【题型】证明题　【知识点】立体几何　【难度】easy
如图，在四面体 \(ABCD\) 中，\(\triangle BCD\) 是边长为2的正三角形，且 \(AB = AD = \sqrt{2}\)。

\noindent
(1) 证明：\(BD \perp AC\)；
\noindent
(2) 若 \(E\) 是 \(BC\) 的中点，且二面角 \(A-BD-C\) 的大小为 \(\frac{\pi}{2}\)，求 \(AE\) 与平面 \(BCD\) 所成角的大小。
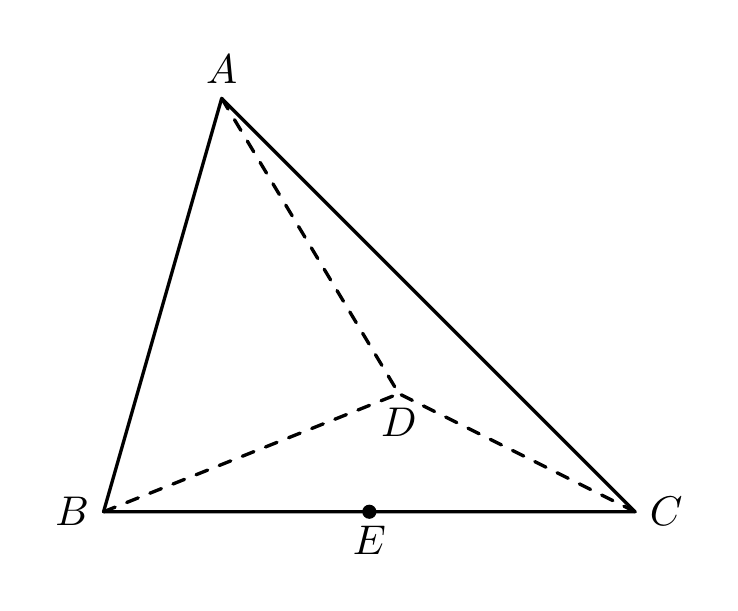
【解答】
\noindent
【详解】（1）取 \(BD\) 中点 \(F\)，连接 \(AF\)、\(CF\)，
\noindent
由已知条件 \(\triangle BCD\) 是边长为2的正三角形，\(AB = AD\) 得 \(BD \perp AF\)，\(BD \perp CF\)。
\noindent
\(AF \cap CF = F\)，\(AF, CF \subset\) 平面 \(ACF\)，所以 \(BD \perp\) 平面 \(ACF\)，
\noindent
又 \(AC \subset\) 平面 \(ACF\)，所以 \(BD \perp AC\)。
\noindent
（2）

\noindent
二面角 \(A-BD-C\) 的大小为 \(\frac{\pi}{2}\)，即平面 \(ABD \perp\) 平面 \(BCD\)。
\noindent
由平面 \(ABD \cap\) 平面 \(BCD = BD\)，且由（1）知 \(AF \perp BD\)，\(AF \subset\) 平面 \(ABD\)，
\noindent
所以 \(AF \perp\) 平面 \(ABD\)，从而 \(\angle AEF\) 即为 \(AE\) 与平面 \(BCD\) 所成角。
\noindent
在 \(\text{Rt}\triangle ABF\) 中，\(AB = \sqrt{2}\)，\(BF = 1\)，从而 \(AF = 1\)，
\noindent
在 \(\triangle BCD\) 中，\(EF = \frac{1}{2}CD = 1\)，
\noindent
因为 \(AF \perp\) 平面 \(BCD\)，且 \(EF \subset\) 平面 \(BCD\)，所以 \(AF \perp EF\)，
\noindent
所以在 \(\text{Rt}\triangle AEF\) 中，\(AF \perp EF\)，且 \(AF = EF = 1\)，
\noindent
易求得 \(\angle AEF = \frac{\pi}{4}\)，即 \(AE\) 与平面 \(BCD\) 所成角的大小为 \(\frac{\pi}{4}\)。
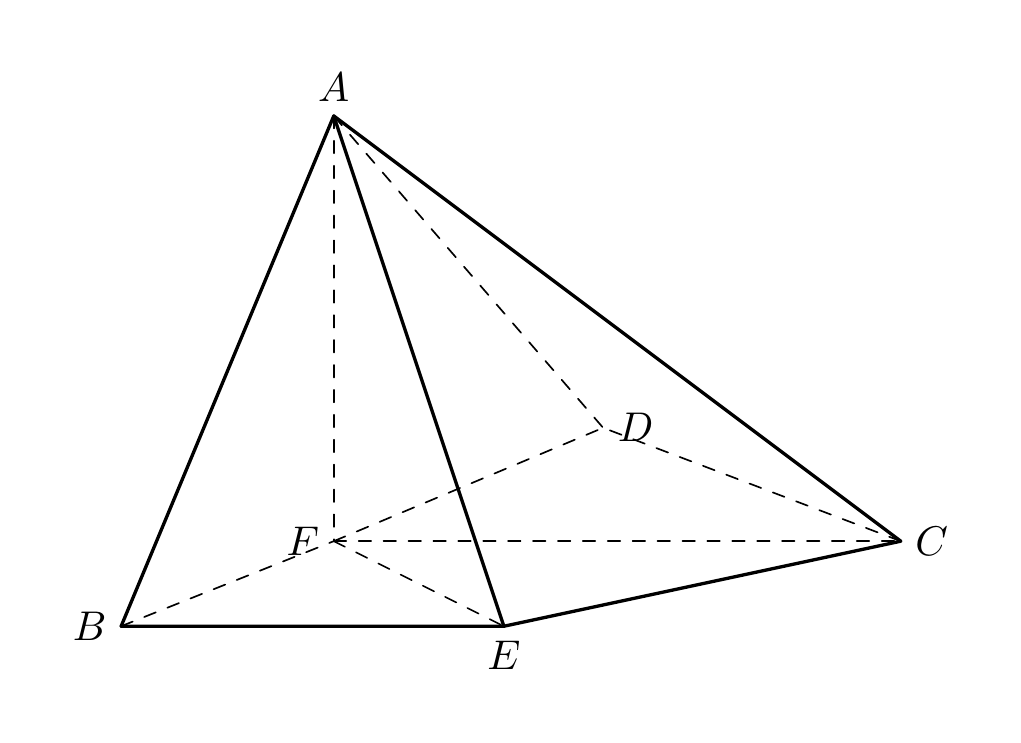